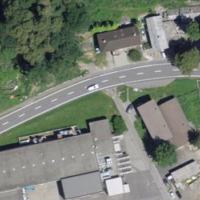
EUNIS habitat code: 55
Species observed at this site:
Phytolacca americana